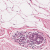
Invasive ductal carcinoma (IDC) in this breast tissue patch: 0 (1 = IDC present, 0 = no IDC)